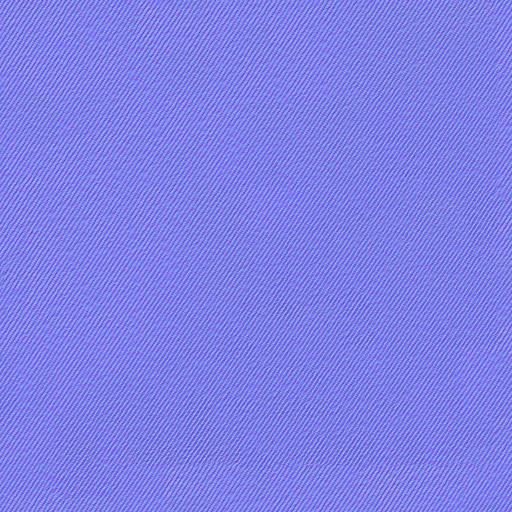
fabric jeans white